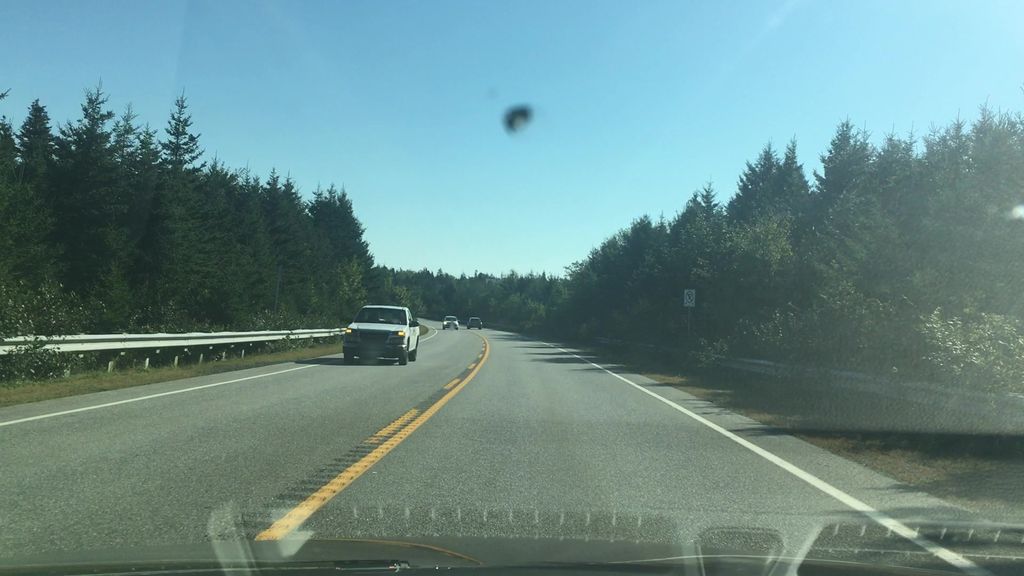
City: halifax